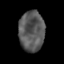
Tissue: skin
Cell type: Epithelial cells
Senescence score: 0.7825
Nuclear area (px): 1010
Mean DAPI intensity: 88.921